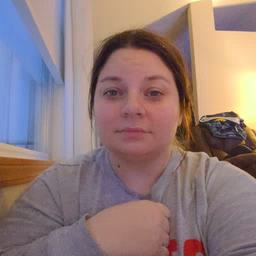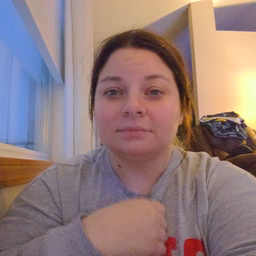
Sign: table